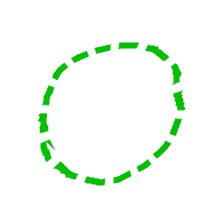
Shape: circle